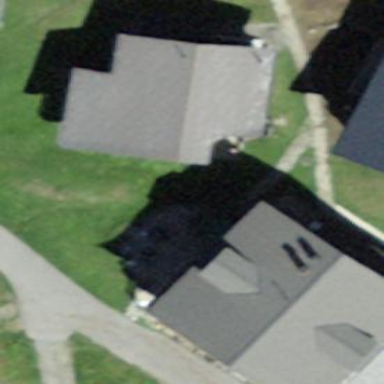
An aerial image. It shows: Part of building.